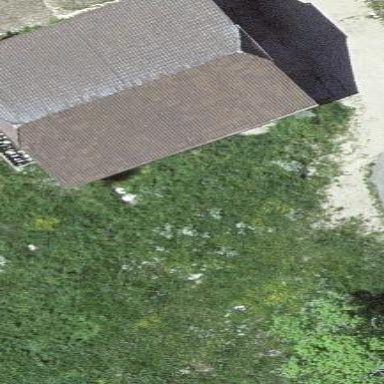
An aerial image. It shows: Cabin.